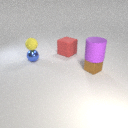
large red rubber cube behind small brown metal cube